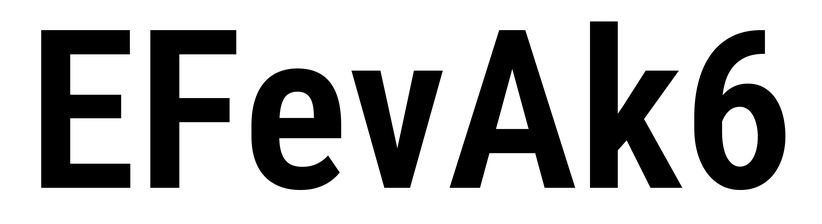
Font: Roboto_Condensed_SemiBold